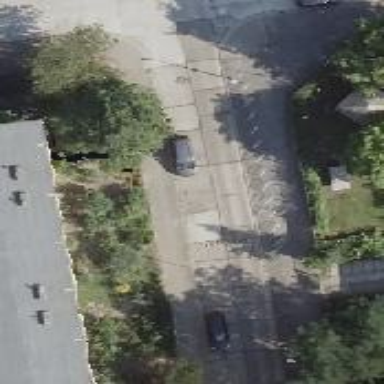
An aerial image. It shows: Traffic calming table.